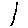
Label: line